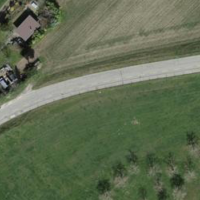
EUNIS habitat code: 24
Species observed at this site:
Pseudochorthippus parallelus
Chorthippus biguttulus
Gomphocerippus rufus